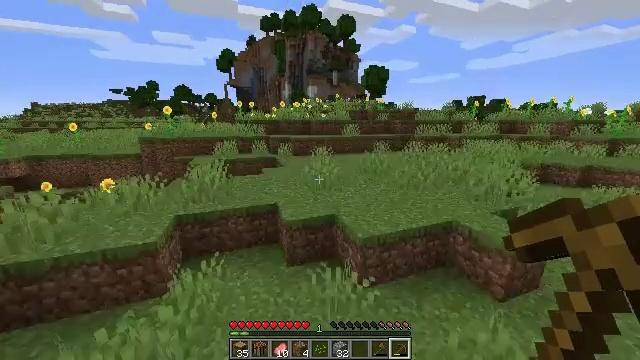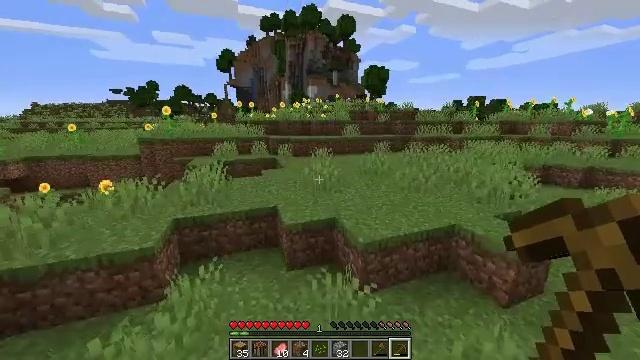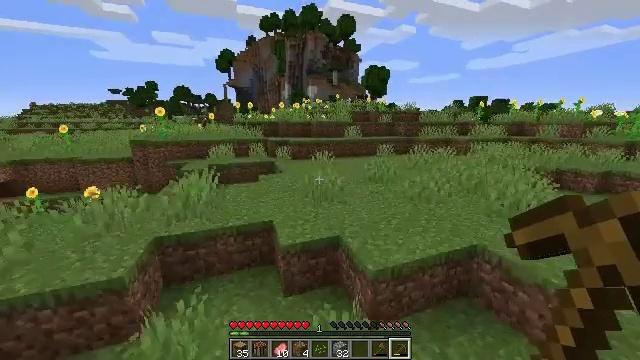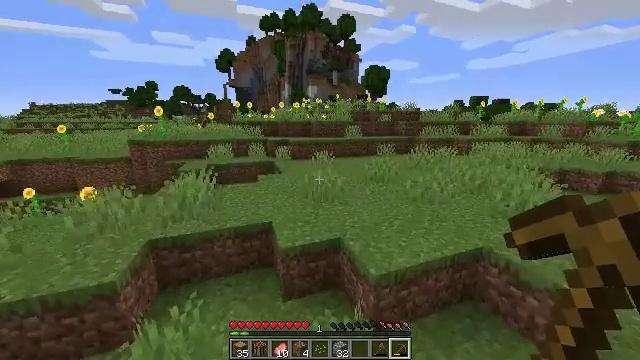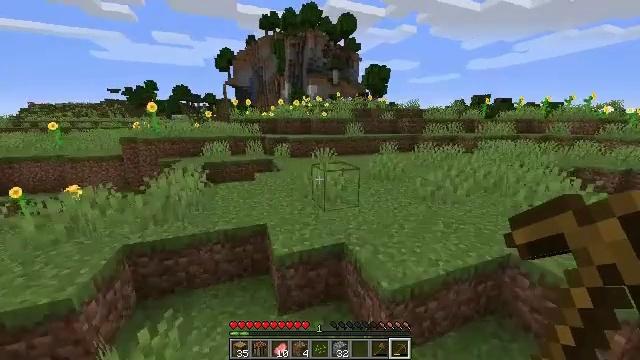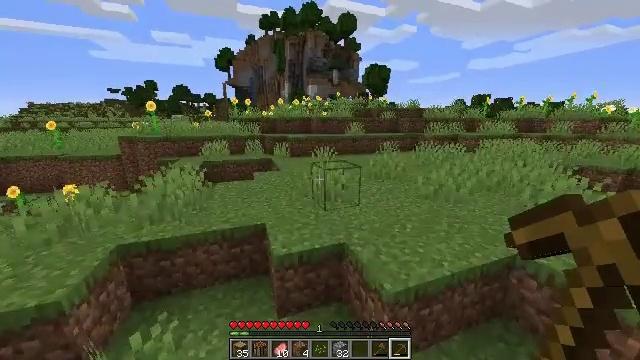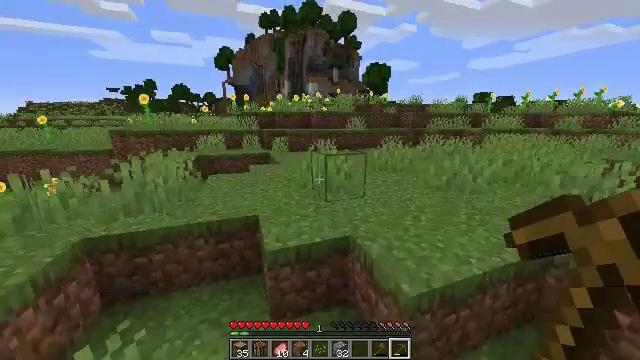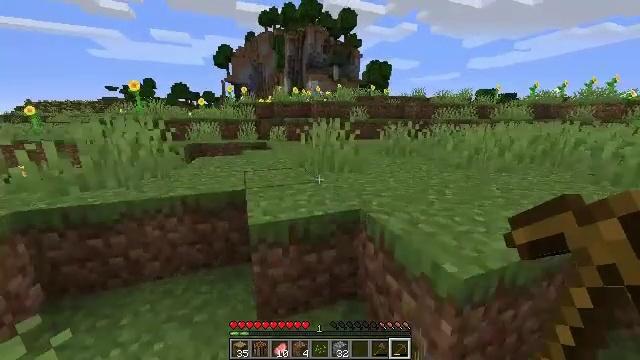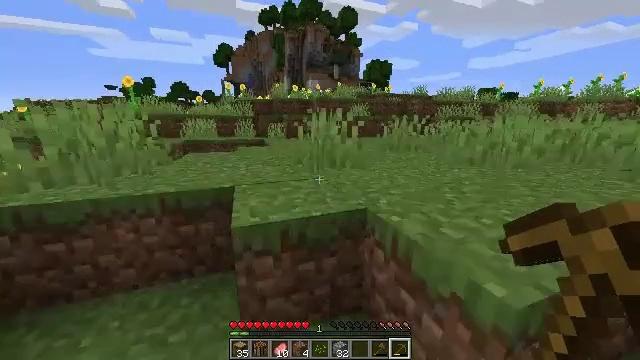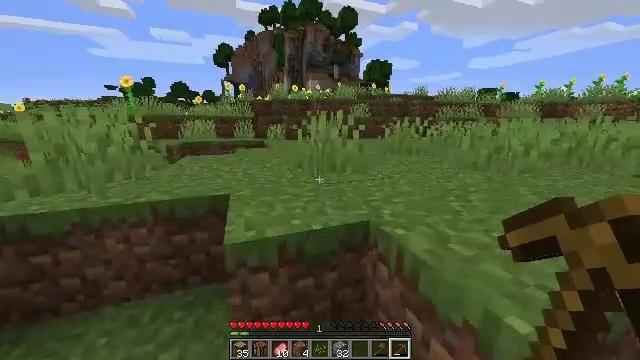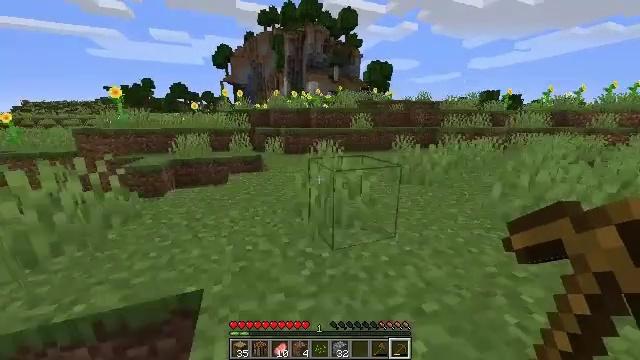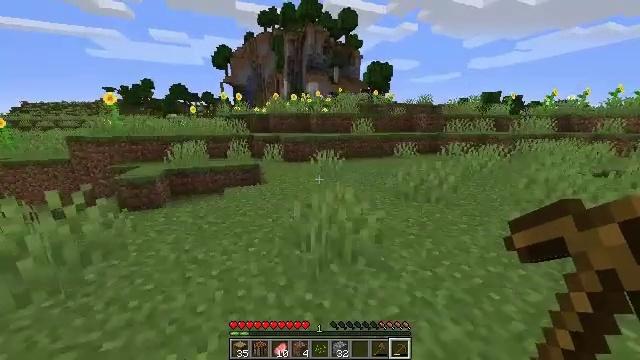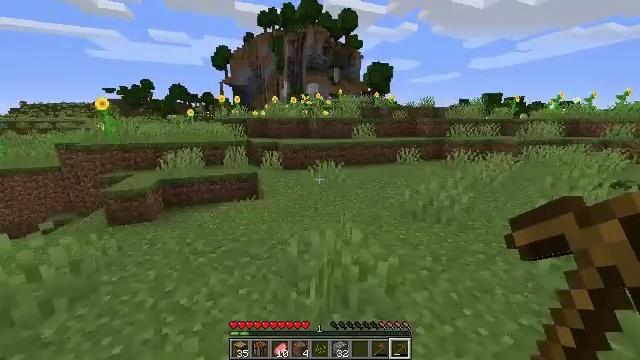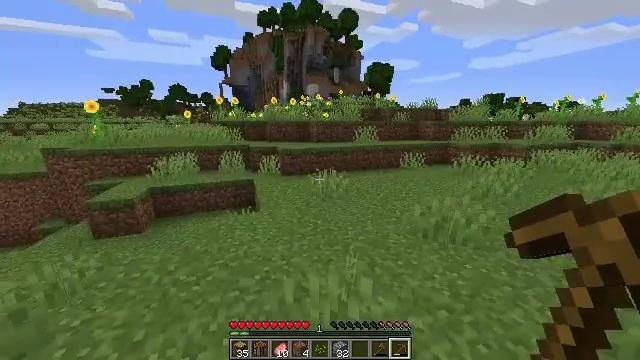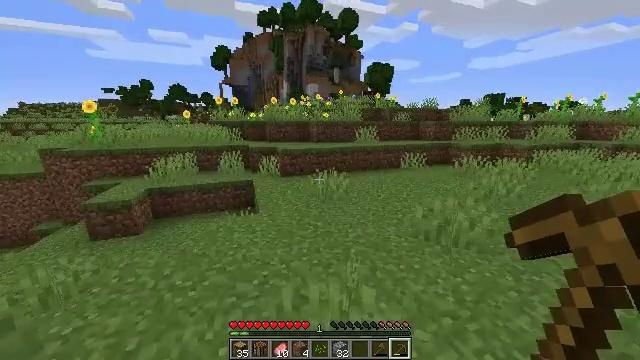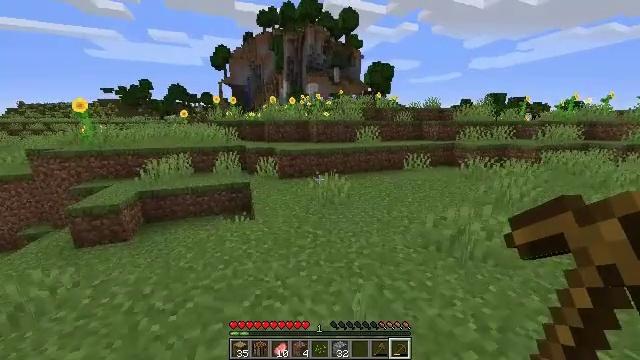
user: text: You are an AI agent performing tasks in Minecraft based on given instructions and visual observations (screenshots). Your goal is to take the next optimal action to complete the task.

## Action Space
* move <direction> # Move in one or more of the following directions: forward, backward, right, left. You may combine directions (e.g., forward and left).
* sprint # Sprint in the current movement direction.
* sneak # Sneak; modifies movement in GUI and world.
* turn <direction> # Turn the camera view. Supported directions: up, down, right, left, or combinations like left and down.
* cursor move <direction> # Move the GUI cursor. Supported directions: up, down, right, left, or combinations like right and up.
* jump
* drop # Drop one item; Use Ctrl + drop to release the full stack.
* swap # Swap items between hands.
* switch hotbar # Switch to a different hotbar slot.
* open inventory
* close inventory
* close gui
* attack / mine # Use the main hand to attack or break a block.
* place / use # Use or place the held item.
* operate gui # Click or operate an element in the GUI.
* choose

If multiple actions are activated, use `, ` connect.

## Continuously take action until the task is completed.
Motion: motion action
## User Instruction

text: Hunt a cow.
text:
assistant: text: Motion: move forward
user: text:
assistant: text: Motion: move forward
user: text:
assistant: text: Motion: move forward
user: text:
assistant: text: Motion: move forward
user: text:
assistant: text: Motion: move forward, jump
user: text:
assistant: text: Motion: move forward, jump
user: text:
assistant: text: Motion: move forward, jump
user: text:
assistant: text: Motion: move forward, jump
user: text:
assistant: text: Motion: move forward, jump
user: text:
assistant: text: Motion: move forward, jump
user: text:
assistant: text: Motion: move forward
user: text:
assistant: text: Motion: move forward
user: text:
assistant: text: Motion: move forward
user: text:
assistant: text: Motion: move forward
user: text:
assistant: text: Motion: move forward
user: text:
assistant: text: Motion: move forward
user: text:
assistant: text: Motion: move forward
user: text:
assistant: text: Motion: move forward
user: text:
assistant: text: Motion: move forward, sprint
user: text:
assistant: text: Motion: move forward, sprint
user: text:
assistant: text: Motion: move forward, sprint
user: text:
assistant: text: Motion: move forward, sprint
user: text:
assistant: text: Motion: move forward
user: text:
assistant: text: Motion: move forward
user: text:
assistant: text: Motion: move forward
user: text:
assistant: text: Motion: move forward
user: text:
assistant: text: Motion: move forward
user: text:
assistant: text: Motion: move forward
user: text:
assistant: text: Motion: move forward
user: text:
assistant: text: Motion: move forward, jump